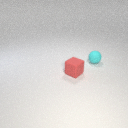
small red rubber cube in front of small cyan rubber sphere